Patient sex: F
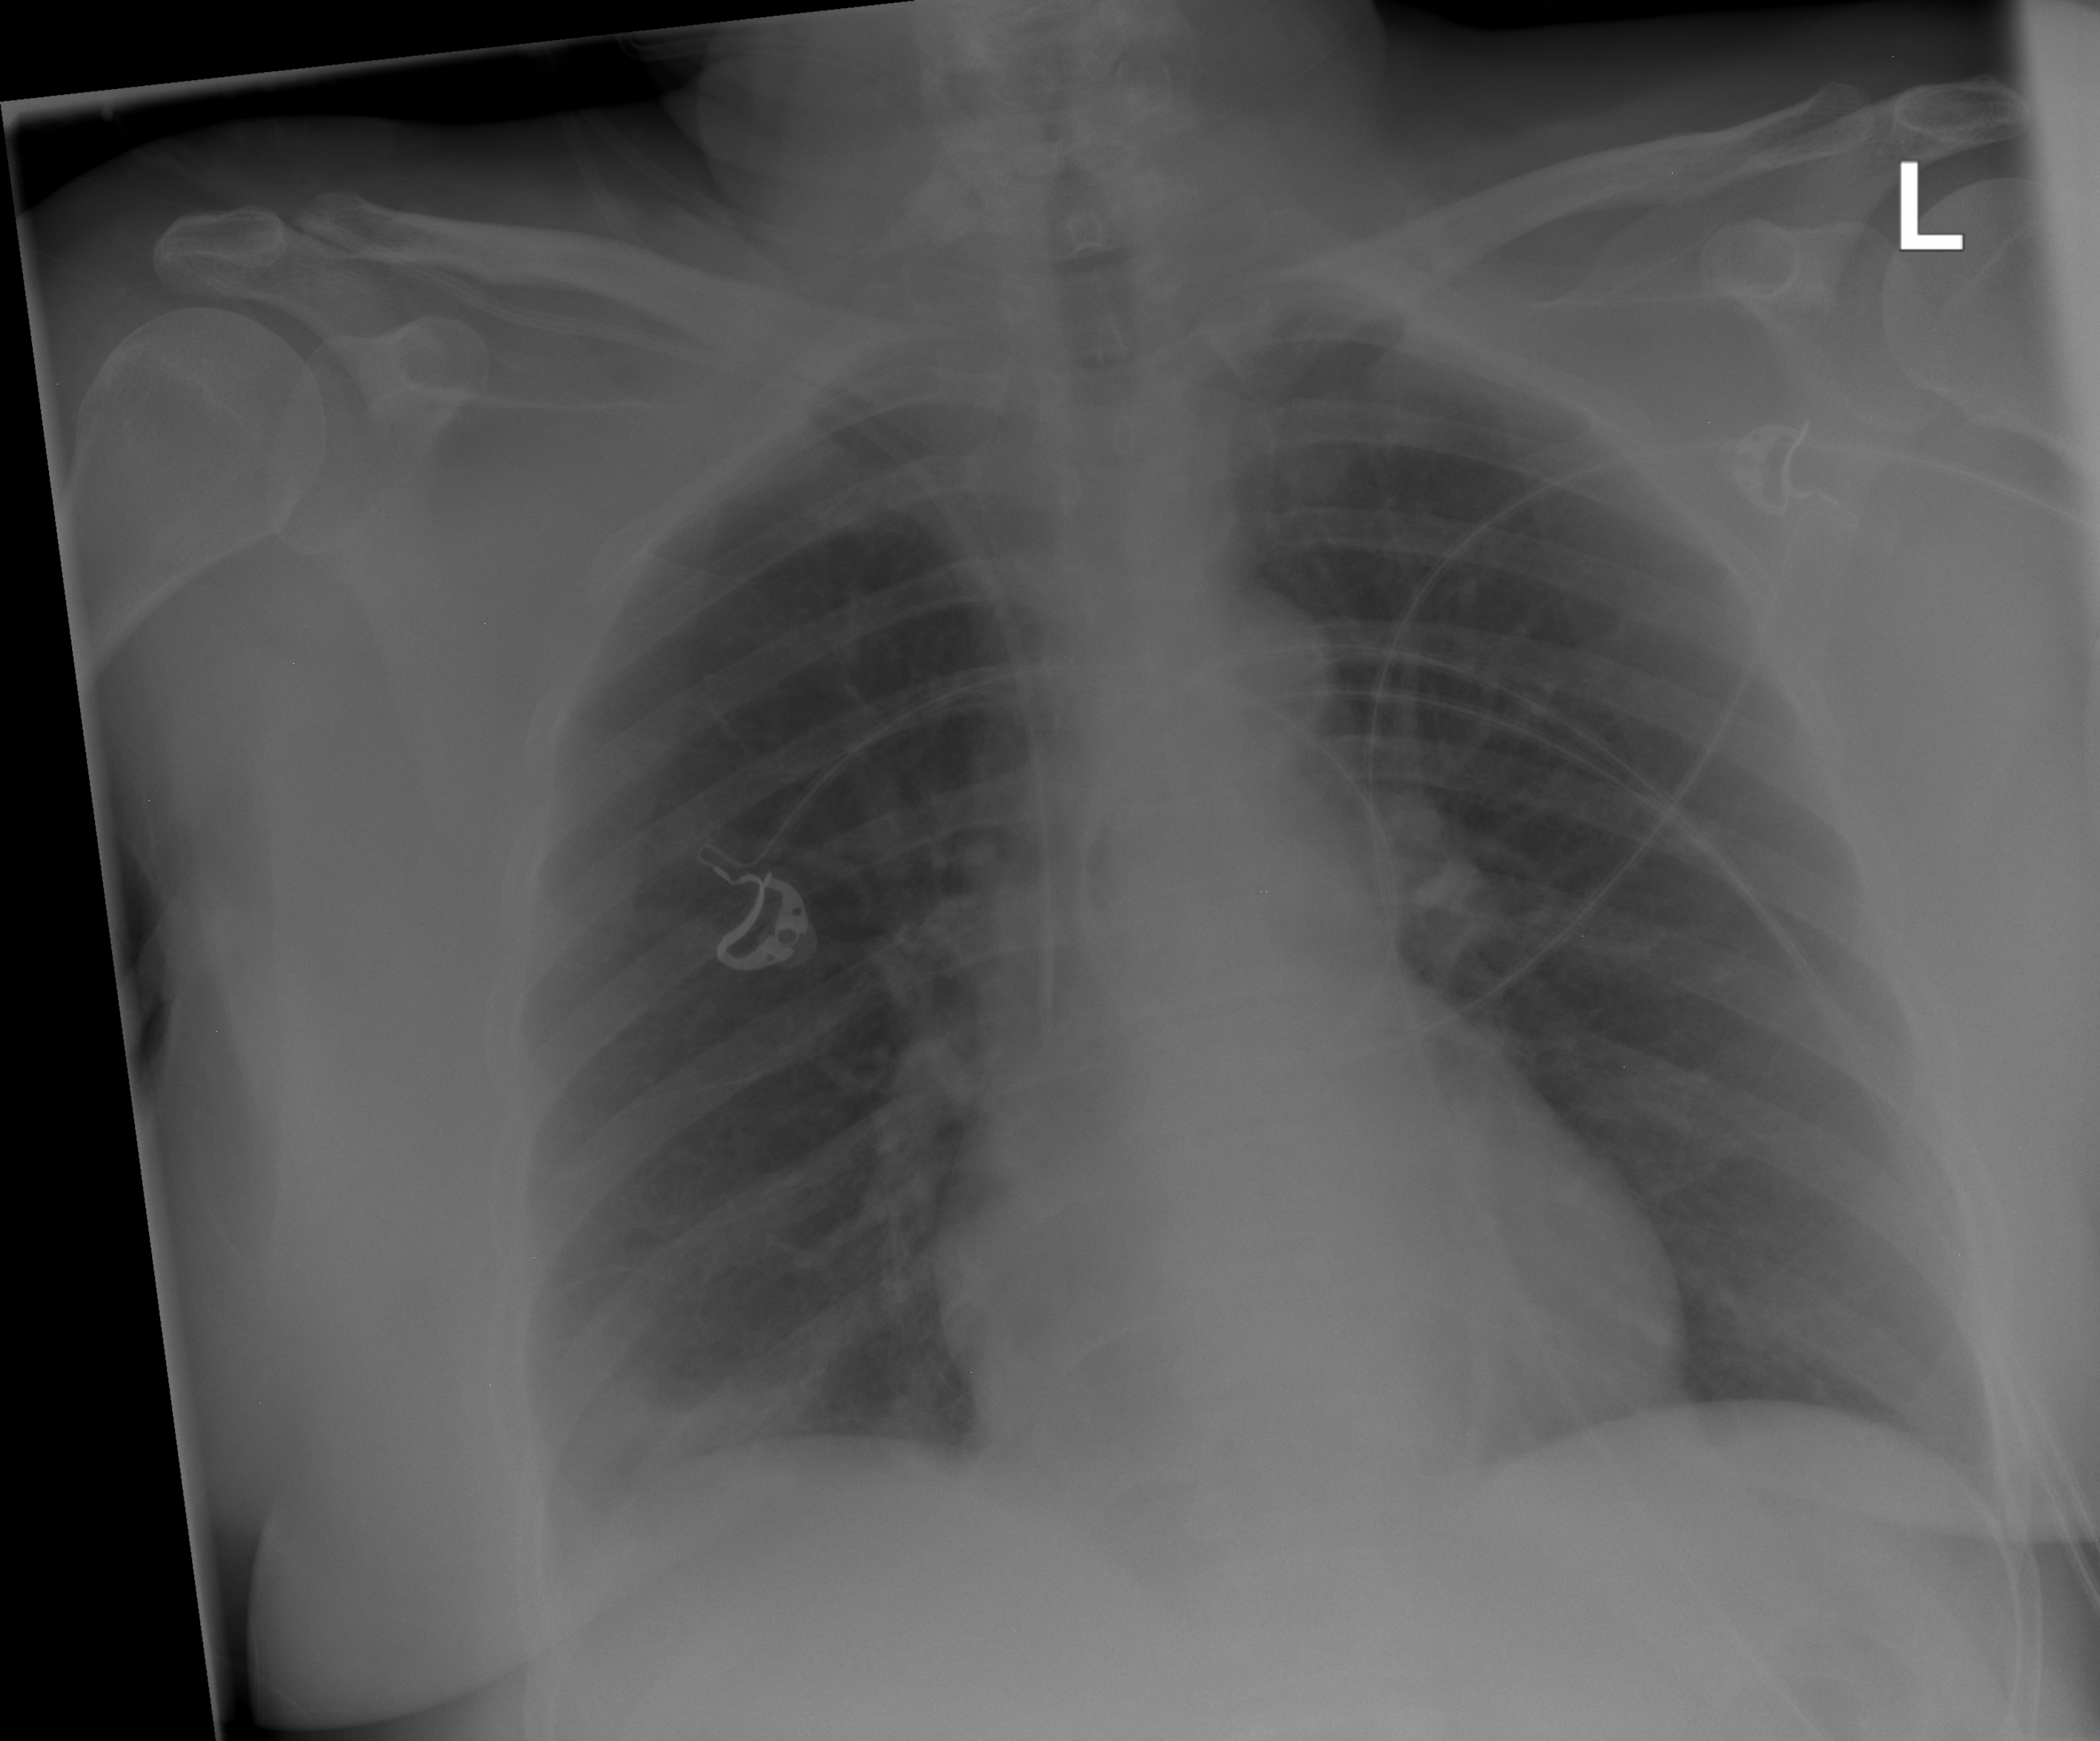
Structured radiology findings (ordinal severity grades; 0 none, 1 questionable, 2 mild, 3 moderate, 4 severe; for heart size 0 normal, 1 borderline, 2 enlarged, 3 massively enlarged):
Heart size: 0
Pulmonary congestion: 0
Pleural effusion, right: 2
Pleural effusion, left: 0
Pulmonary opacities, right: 0
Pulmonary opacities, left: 0
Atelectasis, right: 0
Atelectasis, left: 0